Question: I am trying to dock the grid to fill in the whole right side of the form, but it is not docking regardless of me using stretch.

Code I am using:
'''
<Grid>
<Grid.ColumnDefinitions>
<ColumnDefinition Width="7*"/>
<ColumnDefinition Width="40*"/>
</Grid.ColumnDefinitions>
<TabControl x:Name="tabControl" HorizontalAlignment="Stretch" VerticalAlignment="Stretch" TabStripPlacement="Left" Background="#FF374E5A" BorderBrush="#FF374E5A" Foreground="#FF374E5A" SelectionChanged="tabControl_SelectionChanged" Grid.ColumnSpan="2">
<TabItem Header="TabItem" Foreground="#FF374E5A" BorderBrush="#FF374E5A" Background="#FF374E5A" Style="{DynamicResource TabItemStyle1}">
<Grid Background="#FFE5E5E5"/>
</TabItem>
<TabItem Header="TabItem" BorderBrush="#FF374E5A" Foreground="#FF374E5A" Background="#FF374E5A" Height="24" VerticalAlignment="Top" Style="{DynamicResource TabItemStyle2}">
<Grid Background="#FFE5E5E5" VerticalAlignment="Stretch" HorizontalAlignment="Stretch" Margin="-2,0,0,0">
<Grid.ColumnDefinitions>
<ColumnDefinition Width="12*"/>
<ColumnDefinition Width="53*"/>
</Grid.ColumnDefinitions>
</Grid>
</TabItem>
</TabControl>
</Grid>
'''
How can I fix this so the left side is the tabs(color) and the right side is the gray grid with no blue around it?
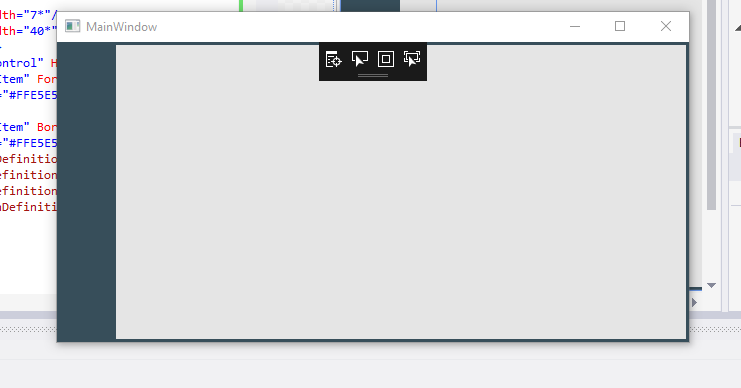
Answer: TabControl has a default padding value.You Should Set it "0" Like This;
Padding="0"
'''
<Grid>
<Grid.ColumnDefinitions>
<ColumnDefinition Width="7*"/>
<ColumnDefinition Width="40*"/>
</Grid.ColumnDefinitions>
<TabControl x:Name="tabControl" Padding="0" HorizontalAlignment="Stretch" VerticalAlignment="Stretch" TabStripPlacement="Left" Background="#FF374E5A" BorderBrush="#FF374E5A" Foreground="#FF374E5A" SelectionChanged="tabControl_SelectionChanged" Grid.ColumnSpan="2">
<TabItem Header="TabItem" Foreground="#FF374E5A" BorderBrush="#FF374E5A" Background="#FF374E5A" Style="{DynamicResource TabItemStyle1}">
<Grid Background="#FFE5E5E5"/>
</TabItem>
<TabItem Header="TabItem" BorderBrush="#FF374E5A" Foreground="#FF374E5A" Background="#FF374E5A" Height="24" VerticalAlignment="Top" Style="{DynamicResource TabItemStyle2}">
<Grid Background="#FFE5E5E5" VerticalAlignment="Stretch" HorizontalAlignment="Stretch" Margin="-2,0,0,0">
<Grid.ColumnDefinitions>
<ColumnDefinition Width="12*"/>
<ColumnDefinition Width="53*"/>
</Grid.ColumnDefinitions>
</Grid>
</TabItem>
</TabControl>
</Grid>
'''